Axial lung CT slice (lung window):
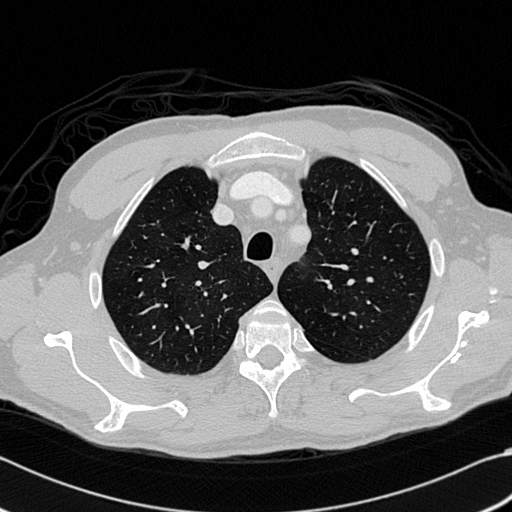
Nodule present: no